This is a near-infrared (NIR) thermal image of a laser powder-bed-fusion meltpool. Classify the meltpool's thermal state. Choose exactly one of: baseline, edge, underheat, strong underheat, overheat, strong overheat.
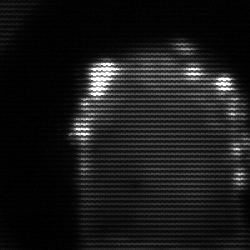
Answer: baseline